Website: bh-photo
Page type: store-pickup
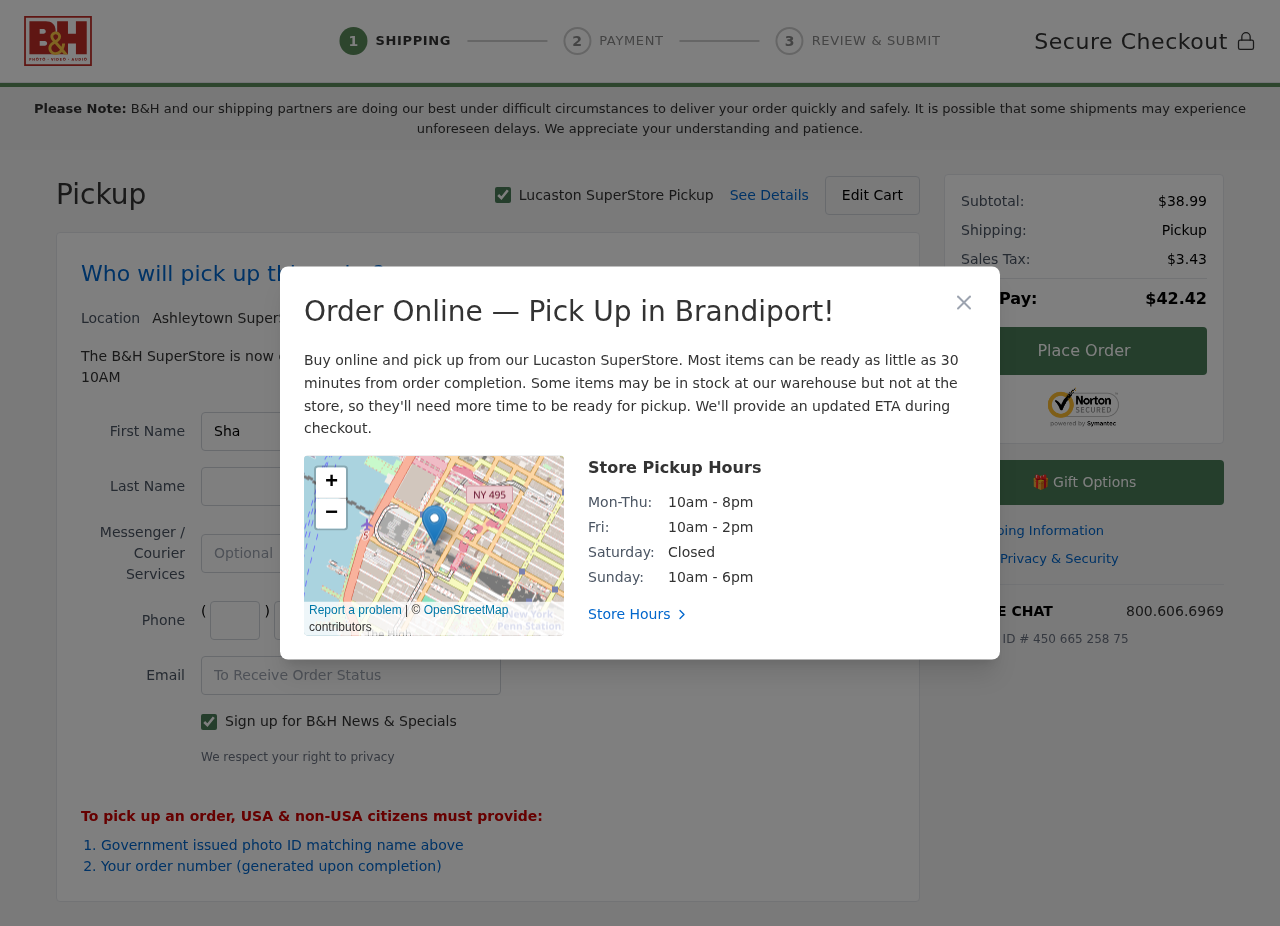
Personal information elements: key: PII_CITY
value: Lucaston
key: PII_CITY2
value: Ashleytown
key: PII_CITY3
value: Brandiport
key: PII_EMAIL
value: sharon_young@gmail.com
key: PII_FIRSTNAME
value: Sharon
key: PII_LASTNAME
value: Young
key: PII_PHONE_AREA
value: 428
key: PII_PHONE_PREFIX
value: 496
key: PII_PHONE_SUFFIX
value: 0876
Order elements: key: ORDER_SUBTOTAL
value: $38.99
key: ORDER_TAX
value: $3.43
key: ORDER_TOTAL
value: $42.42
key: ORDER_ID
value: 450 665 258 75